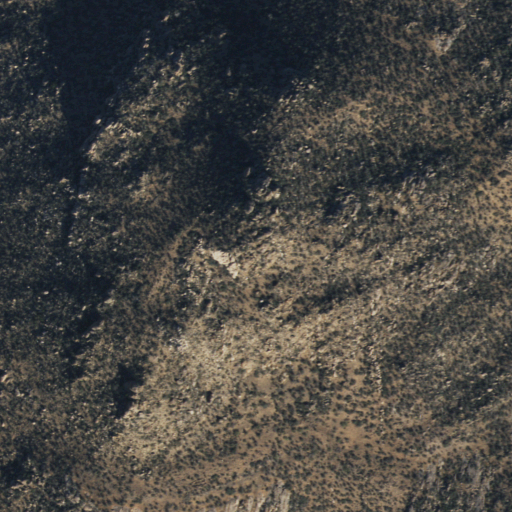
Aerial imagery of mountain in Arizona named Thompson Peak containing only shrub